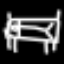
Label: bed